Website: walmart
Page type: receipt
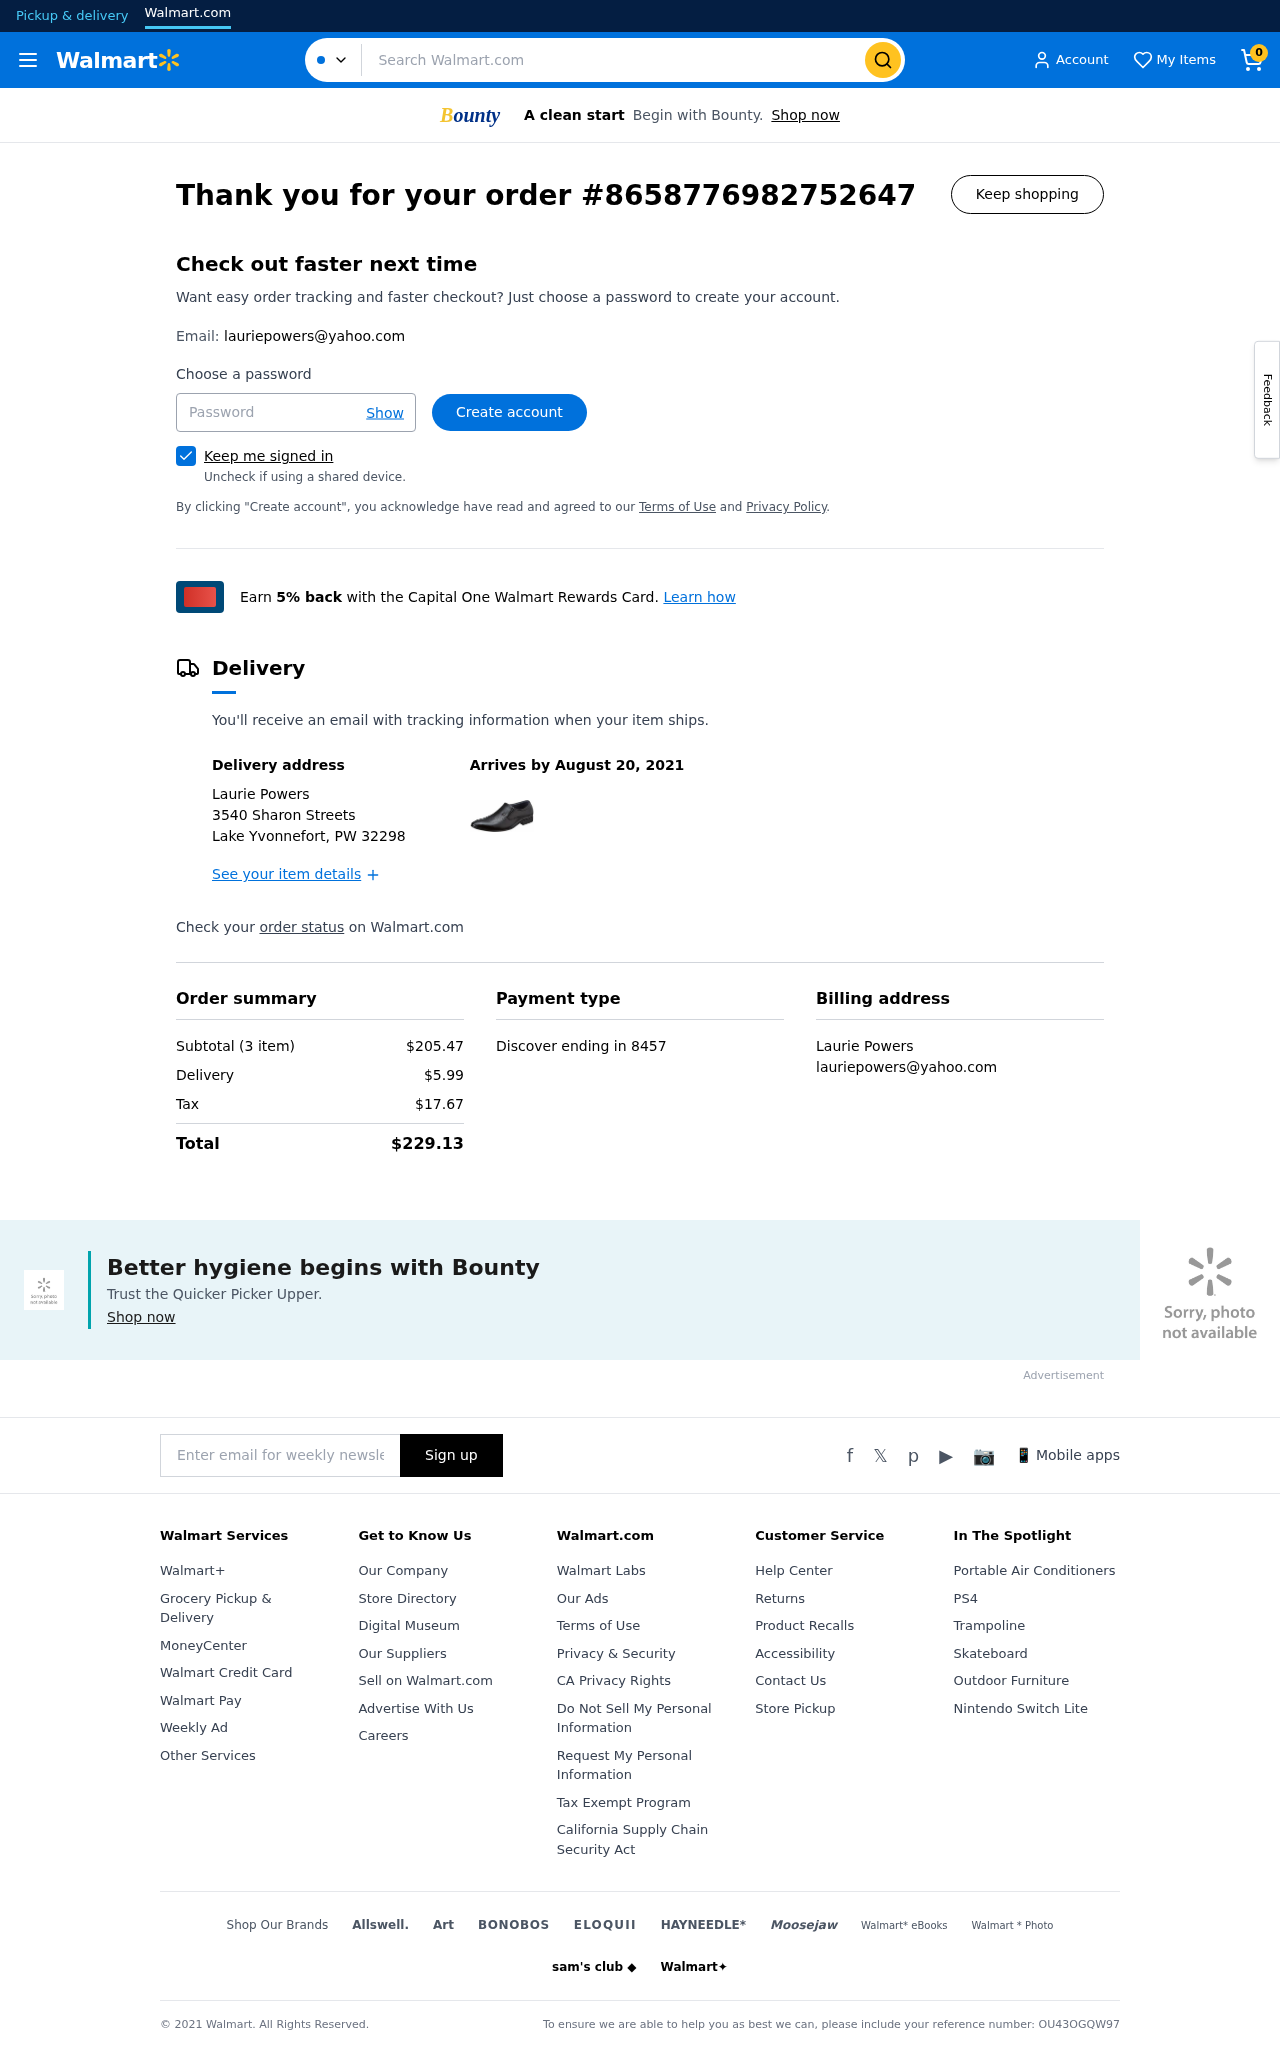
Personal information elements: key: PII_CARD_LAST4
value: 8457
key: PII_CARD_TYPE
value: Discover
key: PII_CITY_STATE_ZIP
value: Lake Yvonnefort, PW 32298
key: PII_EMAIL
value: lauriepowers@yahoo.com
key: PII_EMAIL2
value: lauriepowers@yahoo.com
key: PII_FULLNAME
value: Laurie Powers
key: PII_FULLNAME2
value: Laurie Powers
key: PII_STREET
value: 3540 Sharon Streets
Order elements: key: ORDER_NUM_ITEMS
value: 0
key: ORDER_ID
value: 8658776982752647
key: ORDER_DELIVERY_DATE
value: August 20, 2021
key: ORDER_NUM_ITEMS
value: Subtotal (3 item)
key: ORDER_SUBTOTAL
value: $205.47
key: ORDER_SHIPPING_COST
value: $5.99
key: ORDER_TAX
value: $17.67
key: ORDER_TOTAL
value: $229.13
Search elements: key: HEADER_SEARCH
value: Search Walmart.com